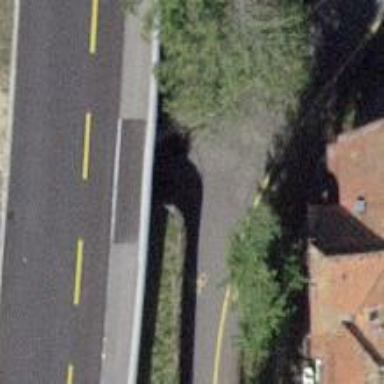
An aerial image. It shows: Single cycle barrier is present.